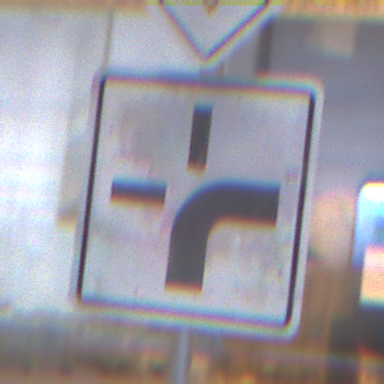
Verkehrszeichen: VerlaufVorfahrtsstrasse3
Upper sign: Vorfahrtsstrasse
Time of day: Night
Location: Outdoor (Urban)
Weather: Overcast
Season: Winter
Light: Artificial